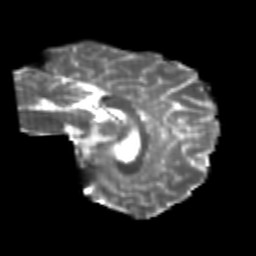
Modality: T2w
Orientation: sagittal
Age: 24
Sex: female
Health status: healthy
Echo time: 0.074 s